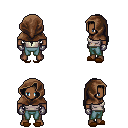
a pixel art fantasy rpg character, male body template, human, dark skin, white pirate shirt, teal pants, raven ponytail hairstyle, cloth hood, metal gloves, brown slippers, four views (front, back, left, right), 2x2 character sprite sheet, small pixel art, hard edges, no anti-aliasing